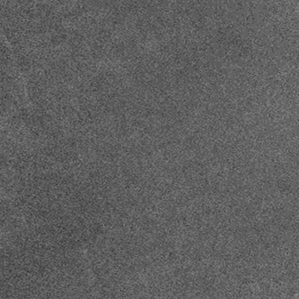
Label: frost